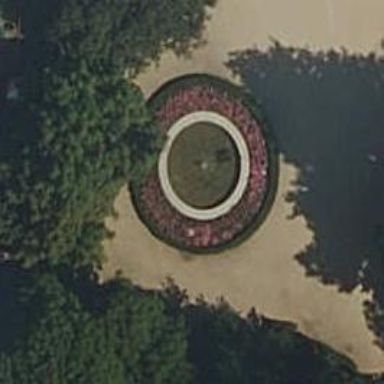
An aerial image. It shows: Fountain.